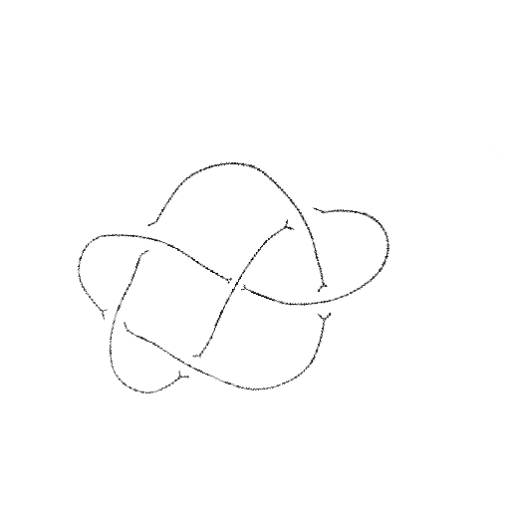
Crossing number: 6